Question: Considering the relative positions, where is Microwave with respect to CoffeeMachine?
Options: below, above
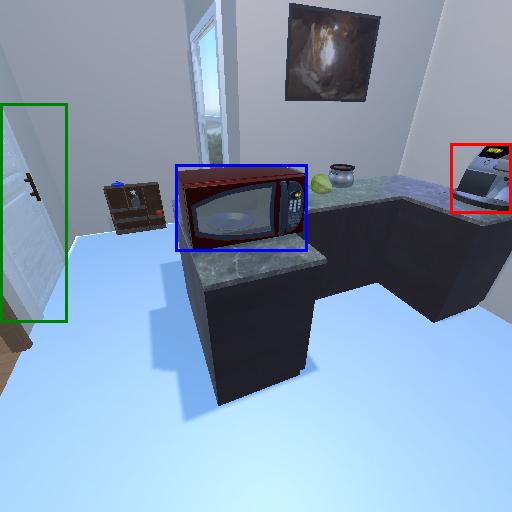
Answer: below